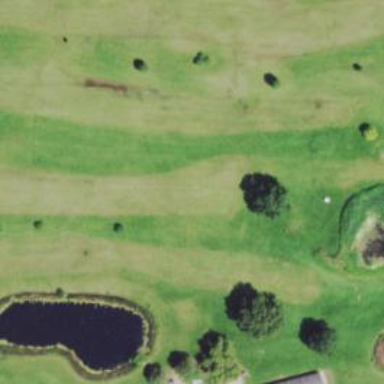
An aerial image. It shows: View of golf hole.